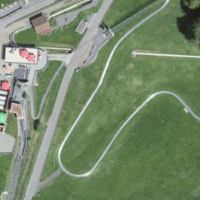
EUNIS habitat code: 24
Species observed at this site:
Caltha palustris